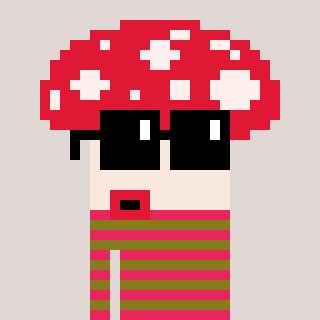
a pixel art character with square black sunglasses, a mushroom-shaped head and a gunk-colored body on a warm background